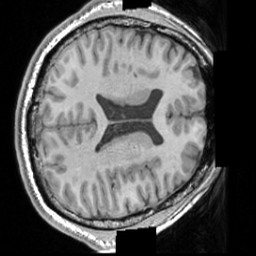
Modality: T1w
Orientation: axial
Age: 28
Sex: male
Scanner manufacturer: siemens
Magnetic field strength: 3 T
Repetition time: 1.63 s
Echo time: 0.00311 s